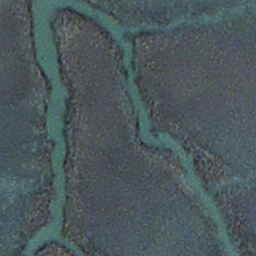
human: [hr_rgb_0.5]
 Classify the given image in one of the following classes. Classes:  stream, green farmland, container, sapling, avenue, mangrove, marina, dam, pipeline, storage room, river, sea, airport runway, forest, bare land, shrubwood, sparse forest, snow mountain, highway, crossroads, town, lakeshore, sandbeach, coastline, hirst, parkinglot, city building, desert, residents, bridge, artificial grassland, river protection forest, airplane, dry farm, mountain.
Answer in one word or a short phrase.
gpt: stream